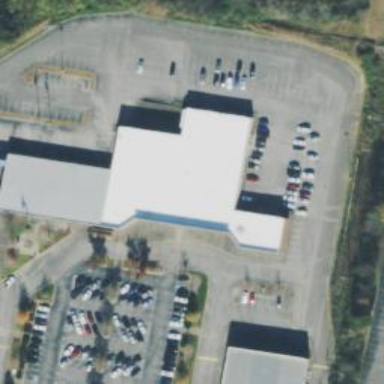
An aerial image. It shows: Mall building.